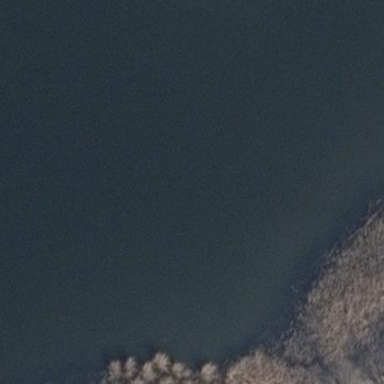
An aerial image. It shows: Reedbed in wetland area.